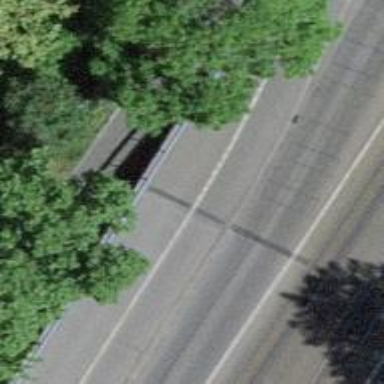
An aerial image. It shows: Asphalt cycleway with asphalt footway and sidewalks.